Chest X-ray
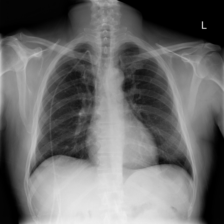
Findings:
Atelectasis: negative
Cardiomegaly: negative
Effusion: negative
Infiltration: negative
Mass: negative
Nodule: negative
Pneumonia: negative
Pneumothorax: negative
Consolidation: negative
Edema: negative
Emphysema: negative
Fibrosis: negative
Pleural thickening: negative
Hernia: negative